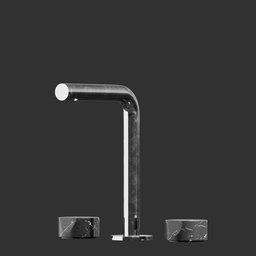
Label: appliances